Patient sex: M
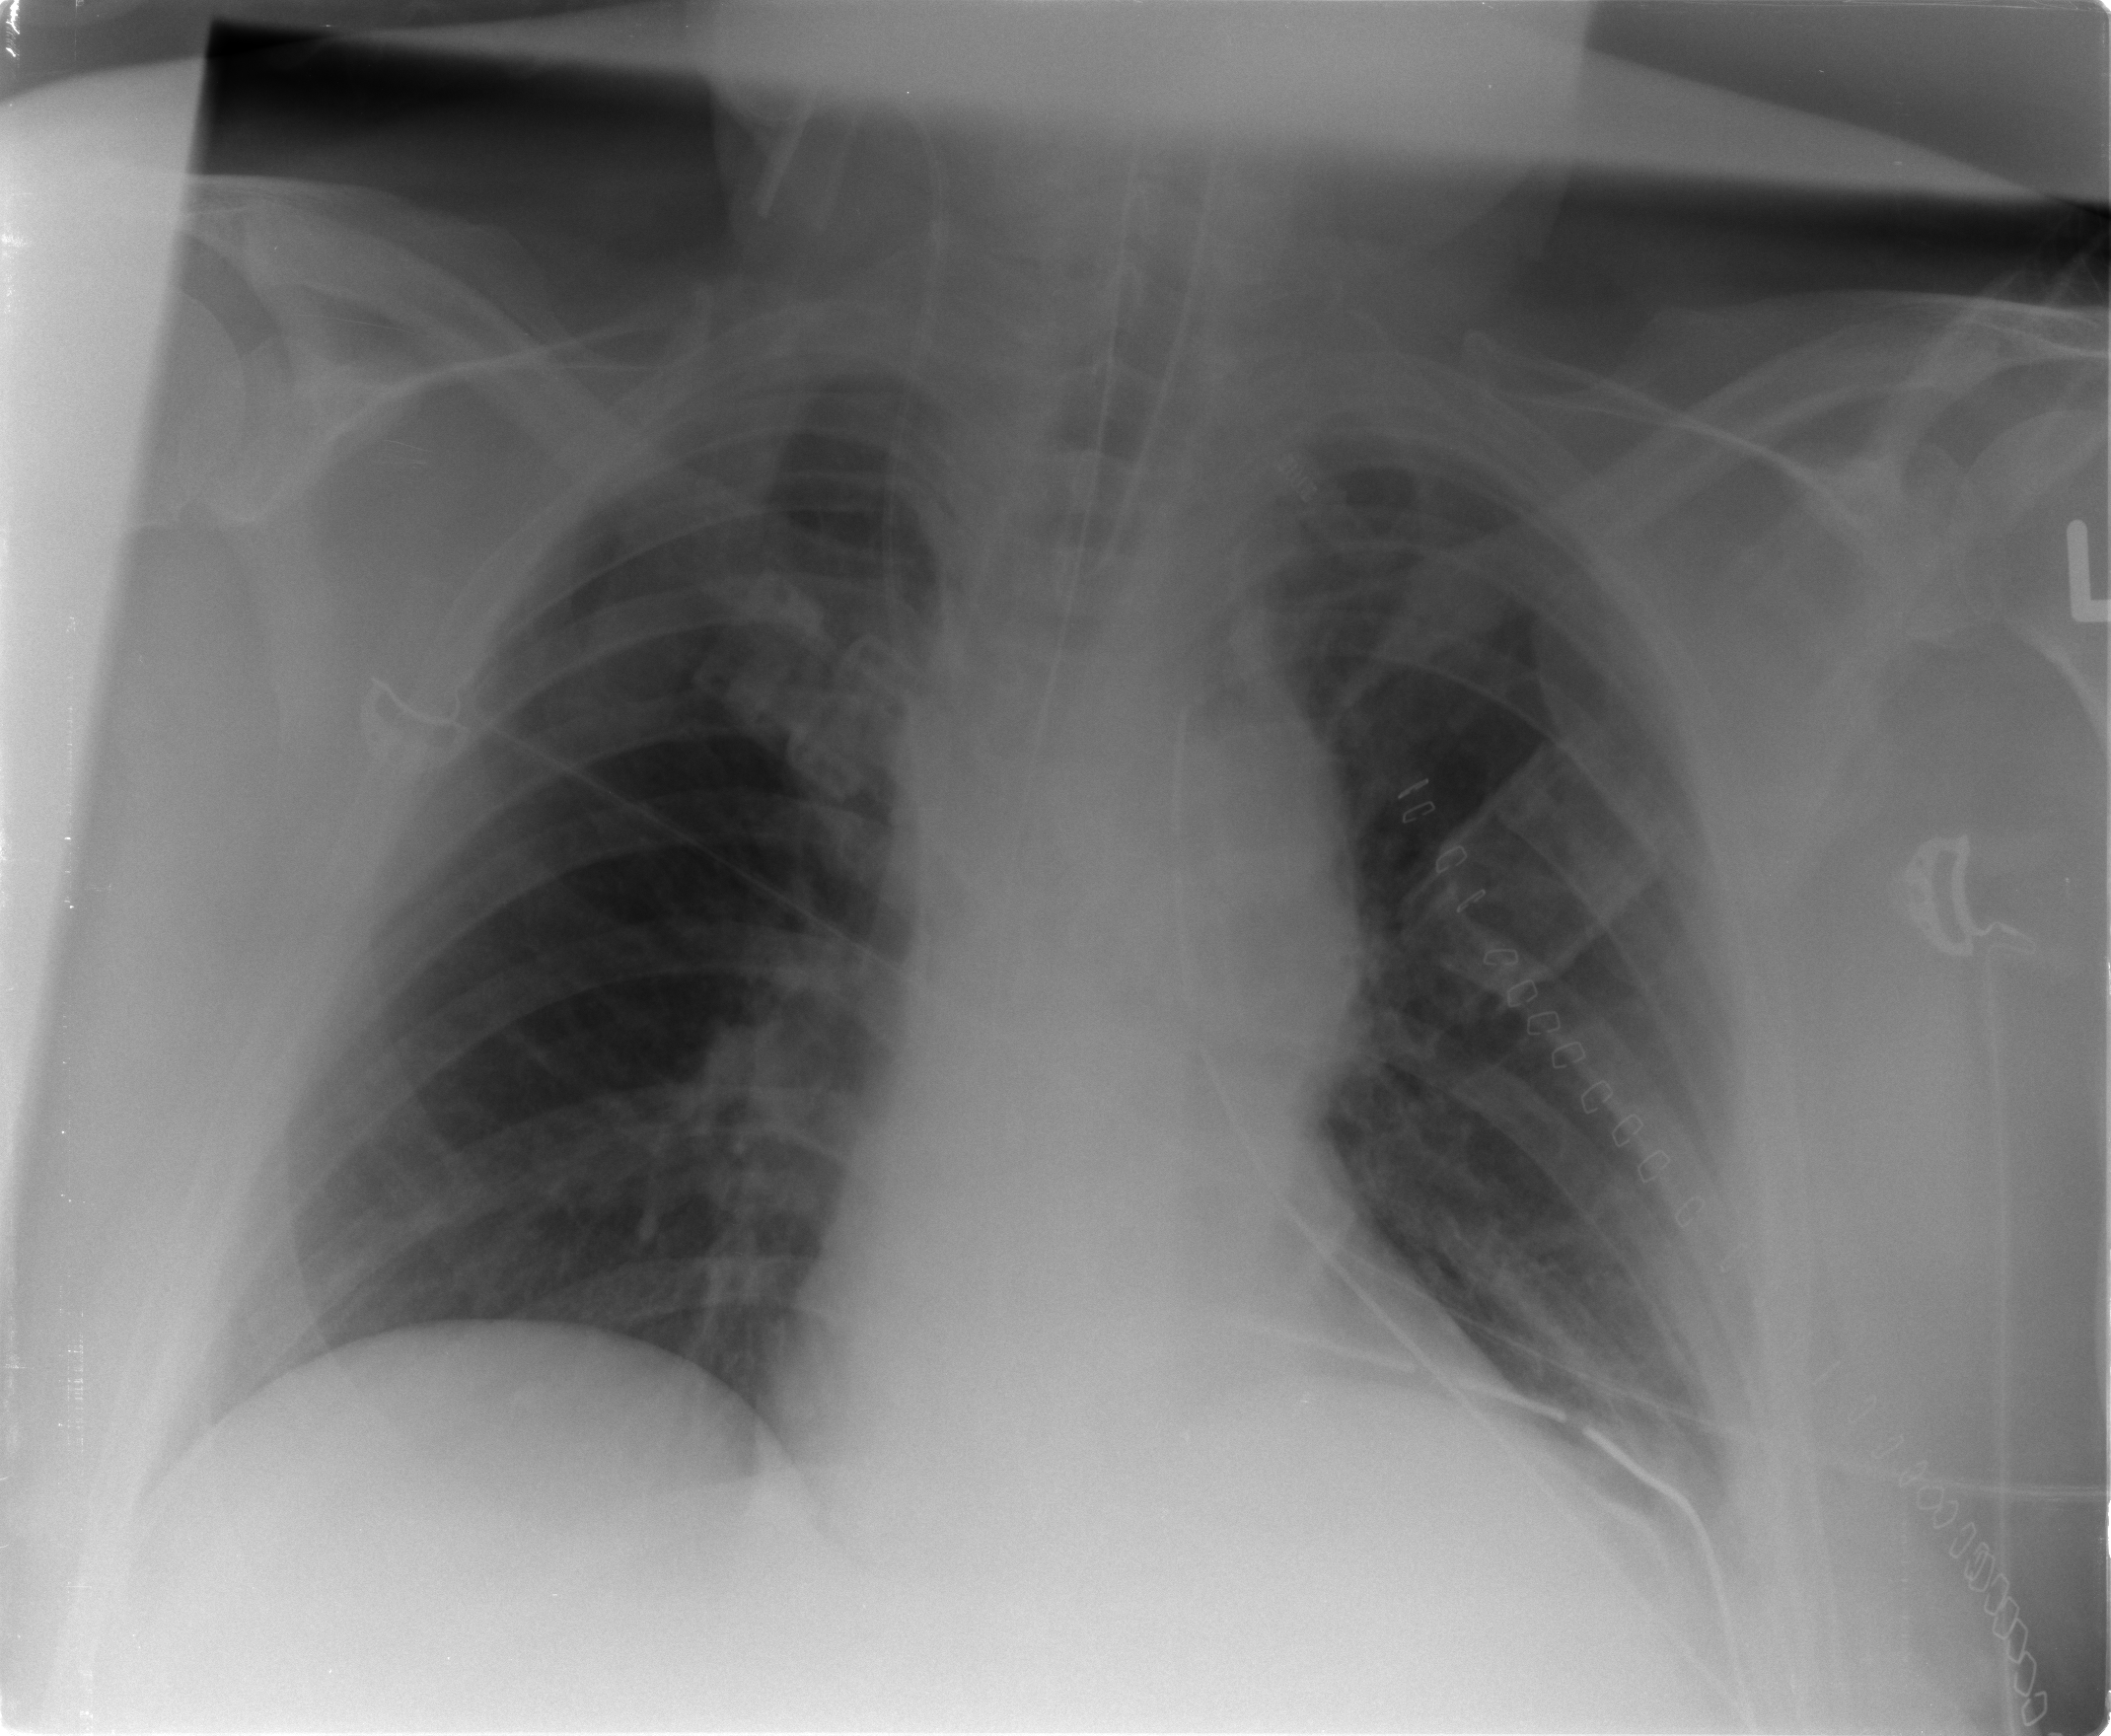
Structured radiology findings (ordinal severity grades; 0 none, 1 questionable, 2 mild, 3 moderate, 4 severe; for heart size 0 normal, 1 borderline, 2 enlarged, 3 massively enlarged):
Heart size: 0
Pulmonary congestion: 2
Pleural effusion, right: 0
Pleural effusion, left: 2
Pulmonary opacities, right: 0
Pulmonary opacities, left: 0
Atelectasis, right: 0
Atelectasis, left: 2